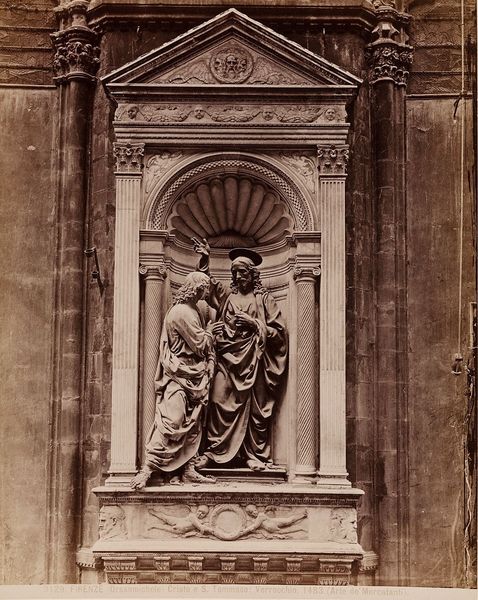
Künstler: Giacomo Brogi
Standort: Hamburg
Institution: Museum für Kunst und Gewerbe Hamburg
Schlagwörter: innenraum, kirche, skulptur, thomas, plastik, foto, fotografie, photographie, kunst, altar, photo, kircheninneres, christus, jesus christus, apostel, albumin, bildhauerkunst, san, lichtbild, sachfotografie, kunstgeschichte, jesusbild, or, christusbild, jesusdarstellung, bildwerke, orsanmichele, angewandte und bildende kunst, hessische systematik, schwarzweißpositivverfahren, silbersalzverfahren, schwarzweißfotografie, objektstudien, sachphotographie, albuminpapier, michele, altartabernakel